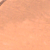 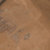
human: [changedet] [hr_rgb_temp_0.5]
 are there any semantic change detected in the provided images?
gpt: Some constructions appear in the desert.